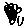
Label: flower